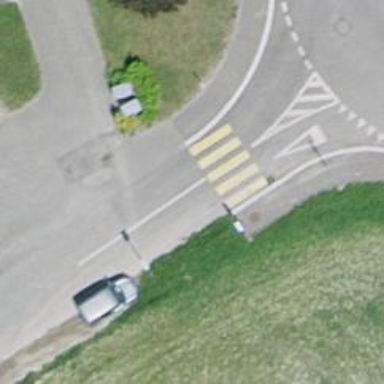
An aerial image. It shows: Uncontrolled road crossing with markings.